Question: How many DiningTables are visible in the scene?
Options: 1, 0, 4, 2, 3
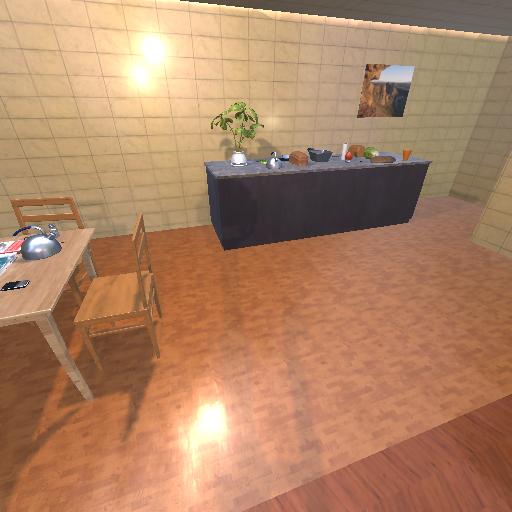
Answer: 1